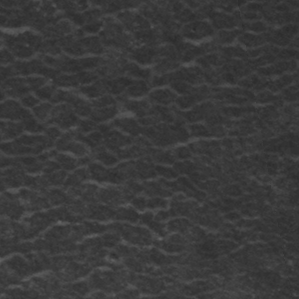
Label: frost